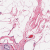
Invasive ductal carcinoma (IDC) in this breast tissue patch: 0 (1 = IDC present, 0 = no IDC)